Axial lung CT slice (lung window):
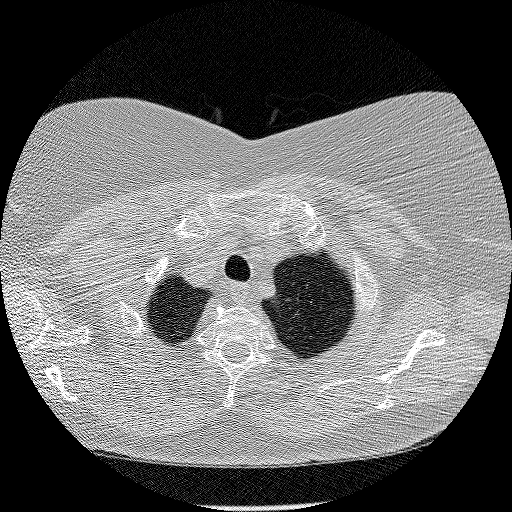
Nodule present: no